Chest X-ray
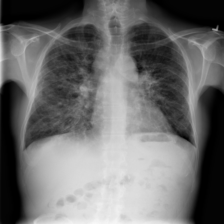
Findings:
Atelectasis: negative
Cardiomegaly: negative
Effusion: negative
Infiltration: positive
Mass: negative
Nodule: negative
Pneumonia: negative
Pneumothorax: negative
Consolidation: negative
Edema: negative
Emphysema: negative
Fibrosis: negative
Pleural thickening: negative
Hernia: negative